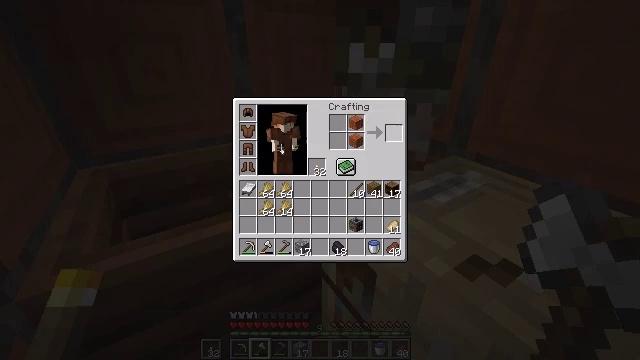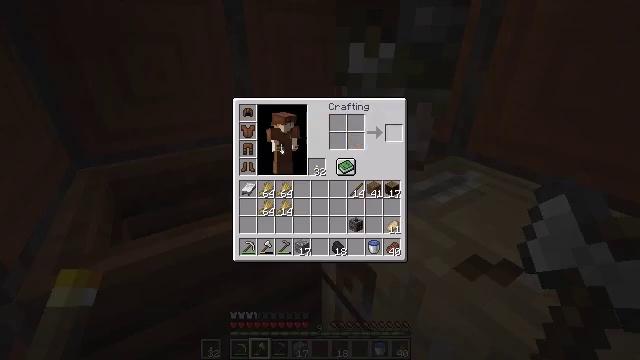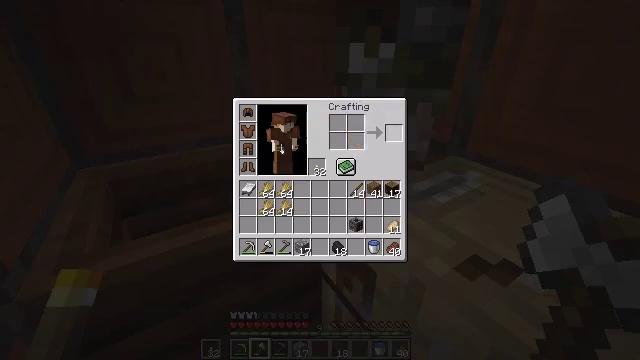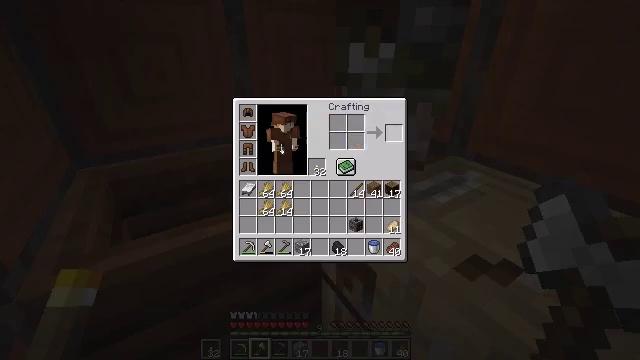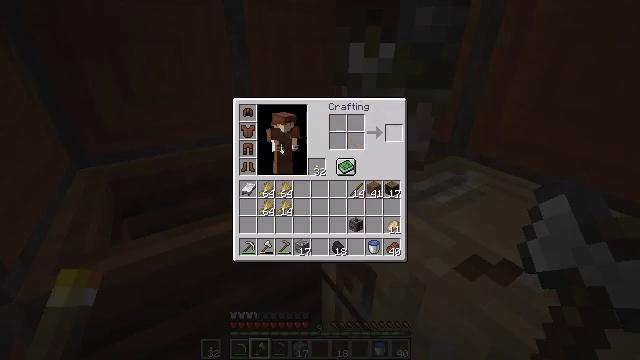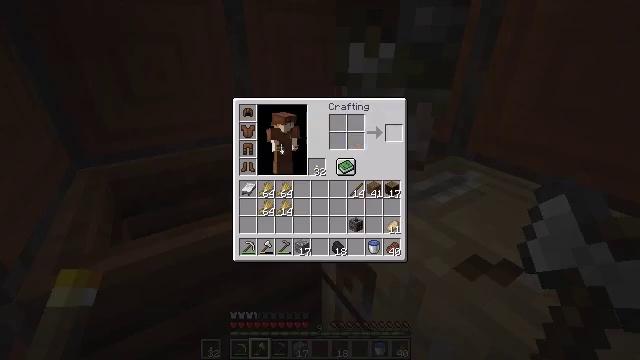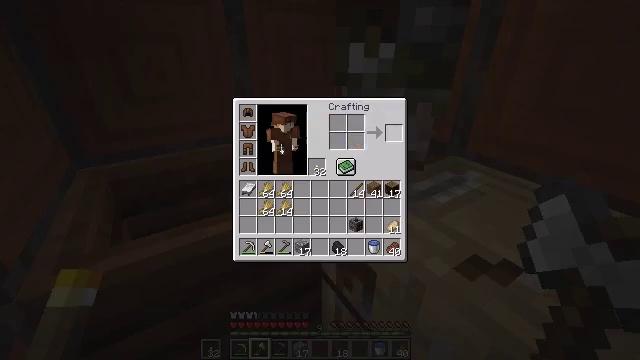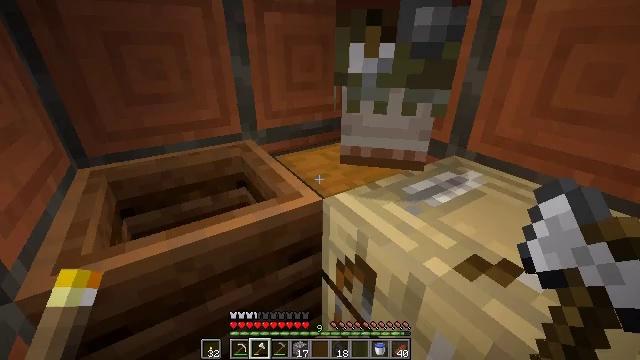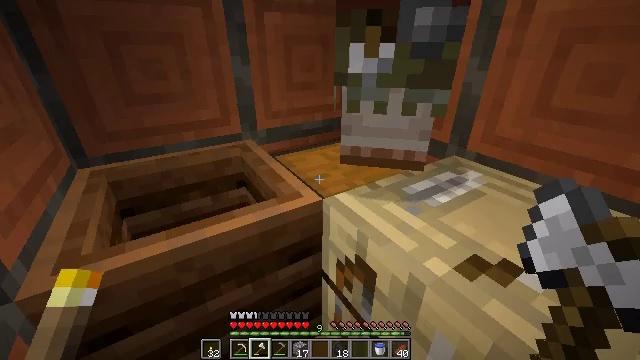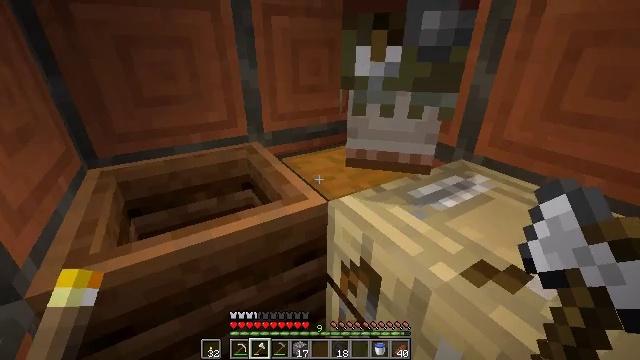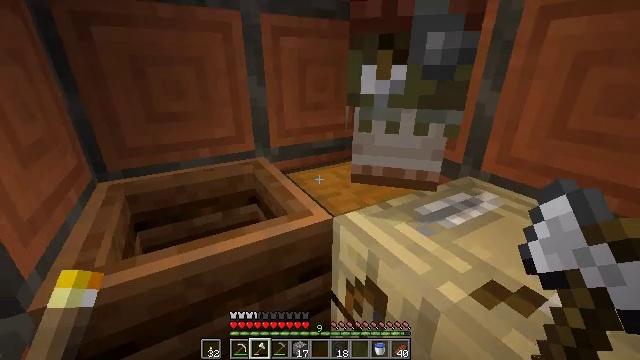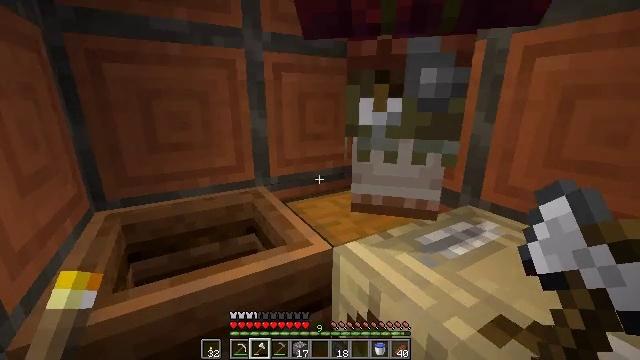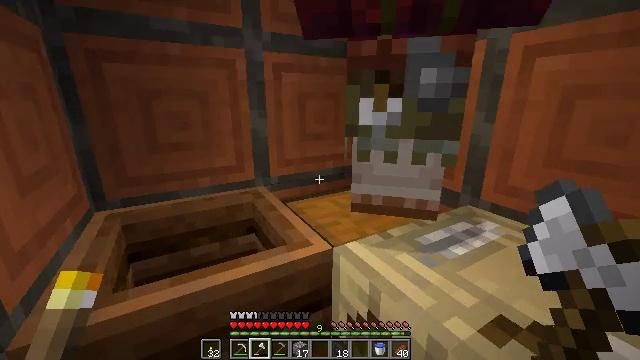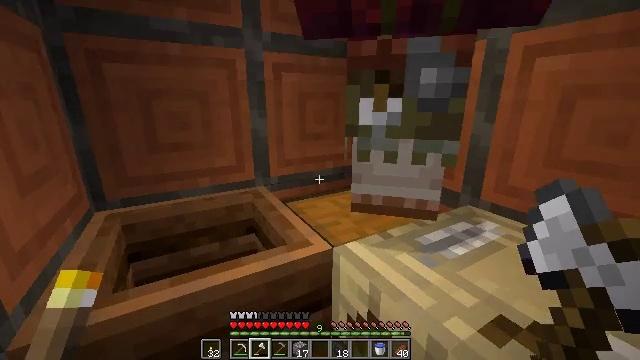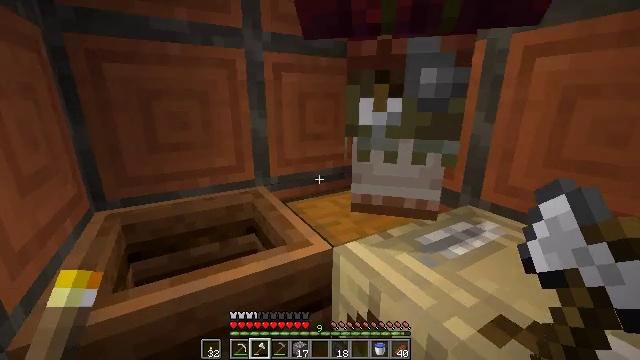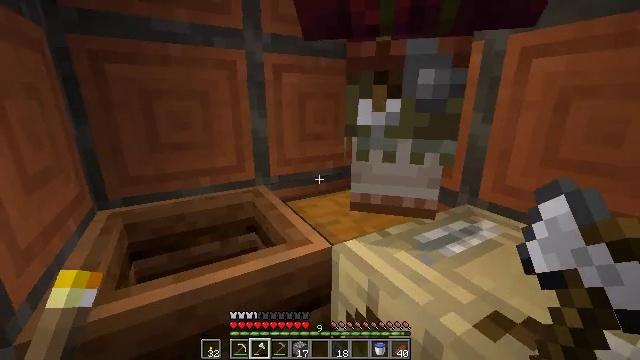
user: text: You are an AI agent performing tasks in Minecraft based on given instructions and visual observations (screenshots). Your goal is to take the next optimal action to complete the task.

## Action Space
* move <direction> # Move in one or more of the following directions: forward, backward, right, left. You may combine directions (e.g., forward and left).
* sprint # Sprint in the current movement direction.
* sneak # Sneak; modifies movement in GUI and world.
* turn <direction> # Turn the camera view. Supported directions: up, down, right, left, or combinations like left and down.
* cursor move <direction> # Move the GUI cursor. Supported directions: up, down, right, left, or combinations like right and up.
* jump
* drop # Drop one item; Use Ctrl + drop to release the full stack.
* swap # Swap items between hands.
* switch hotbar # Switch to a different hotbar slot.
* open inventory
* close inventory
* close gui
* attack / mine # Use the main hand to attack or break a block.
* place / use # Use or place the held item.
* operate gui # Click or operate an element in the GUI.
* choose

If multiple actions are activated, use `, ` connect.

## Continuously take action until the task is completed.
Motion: motion action
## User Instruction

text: Left click on the fletching table to mine it.
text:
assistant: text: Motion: open gui
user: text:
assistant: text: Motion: no_op
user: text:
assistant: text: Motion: no_op
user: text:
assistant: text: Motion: no_op
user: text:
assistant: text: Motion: no_op
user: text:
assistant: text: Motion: no_op
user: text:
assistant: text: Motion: no_op
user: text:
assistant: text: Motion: close gui
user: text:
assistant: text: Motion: turn left
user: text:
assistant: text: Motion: turn left and up
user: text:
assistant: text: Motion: turn up
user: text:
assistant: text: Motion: no_op
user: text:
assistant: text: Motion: no_op
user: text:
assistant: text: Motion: no_op
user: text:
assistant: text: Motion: move back
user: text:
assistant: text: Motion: move back
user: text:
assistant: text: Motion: move back
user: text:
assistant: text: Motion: move back, turn right and up
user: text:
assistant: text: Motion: move back, turn up
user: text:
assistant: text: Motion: move back, turn up
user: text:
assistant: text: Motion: move back, turn left and up
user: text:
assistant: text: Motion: turn left and up
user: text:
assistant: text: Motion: turn left and up
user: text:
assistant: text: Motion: no_op
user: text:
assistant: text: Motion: no_op
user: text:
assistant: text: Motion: use / place
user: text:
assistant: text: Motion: use / place
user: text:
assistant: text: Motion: use / place
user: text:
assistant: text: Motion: no_op
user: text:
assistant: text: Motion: no_op